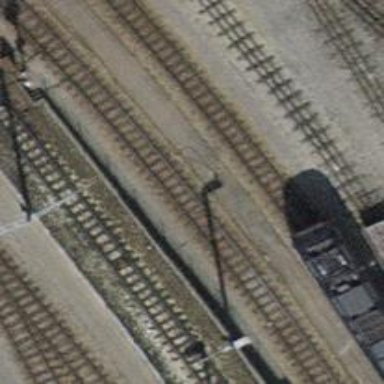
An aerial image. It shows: Narrow-gauge railway siding with electrified contact line. The siding has one track.